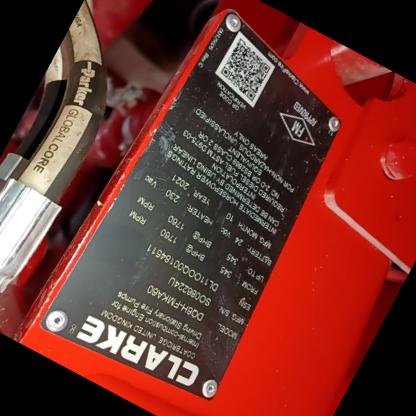
Klasa: tabliczka-znamionowa